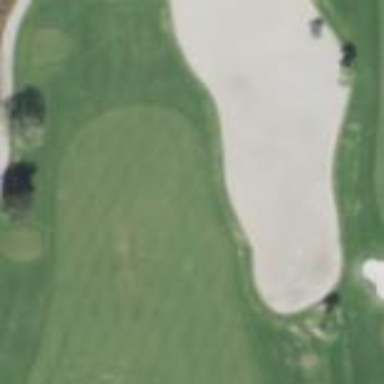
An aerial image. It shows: Sandy area is golf bunker.